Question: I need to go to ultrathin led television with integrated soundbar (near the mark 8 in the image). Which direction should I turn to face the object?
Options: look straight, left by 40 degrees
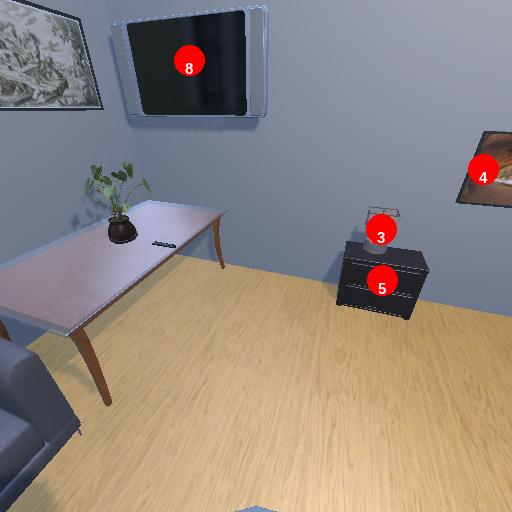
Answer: look straight